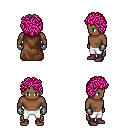
a pixel art fantasy rpg character, male body template, human, dark skin, brown cape, white pants, pink curly afro hairstyle, metal gloves, maroon shoes, four views (front, back, left, right), 2x2 character sprite sheet, small pixel art, hard edges, no anti-aliasing